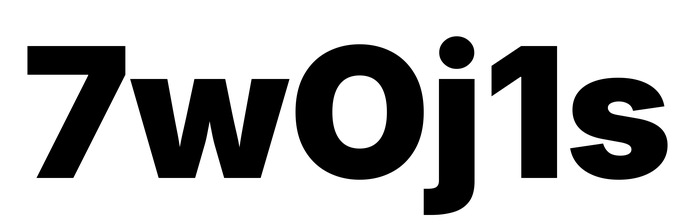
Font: Inter_Black